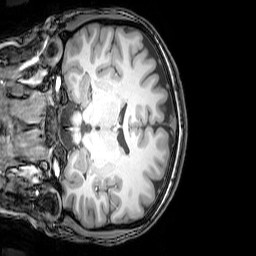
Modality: T1w
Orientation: coronal
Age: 25
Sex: female
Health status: healthy
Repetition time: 0.081 s
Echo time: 0.037 s